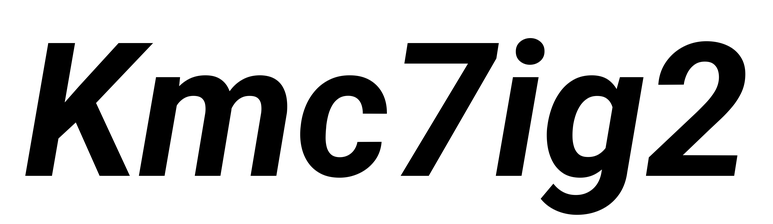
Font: Roboto-Italic_Bold_Italic